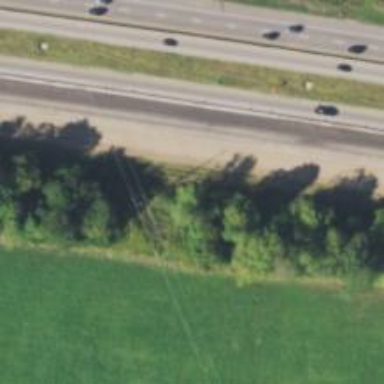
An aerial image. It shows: Power pole.